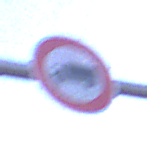
Verkehrszeichen: VerbotFuerKraftfahrzeugeUeberDreiKommaFuenfTonnen
Umgebung: Outdoor, Nature
Tageszeit: SunriseSunset
Wetter: Clear
Licht: Natural
Jahreszeit: NotSpecified
Kontrast: LowContrast